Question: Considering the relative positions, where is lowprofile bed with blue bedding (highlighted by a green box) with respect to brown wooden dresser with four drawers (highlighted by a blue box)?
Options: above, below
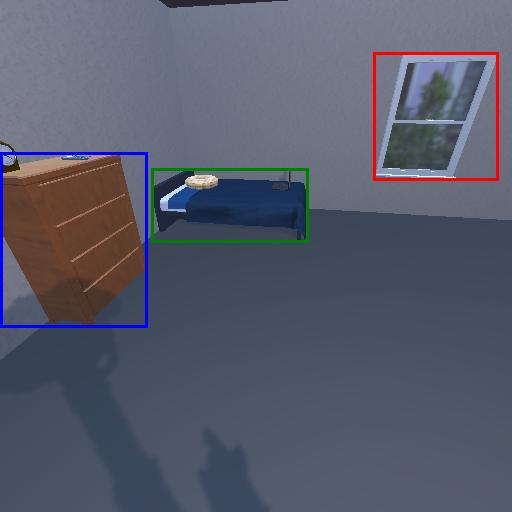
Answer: above